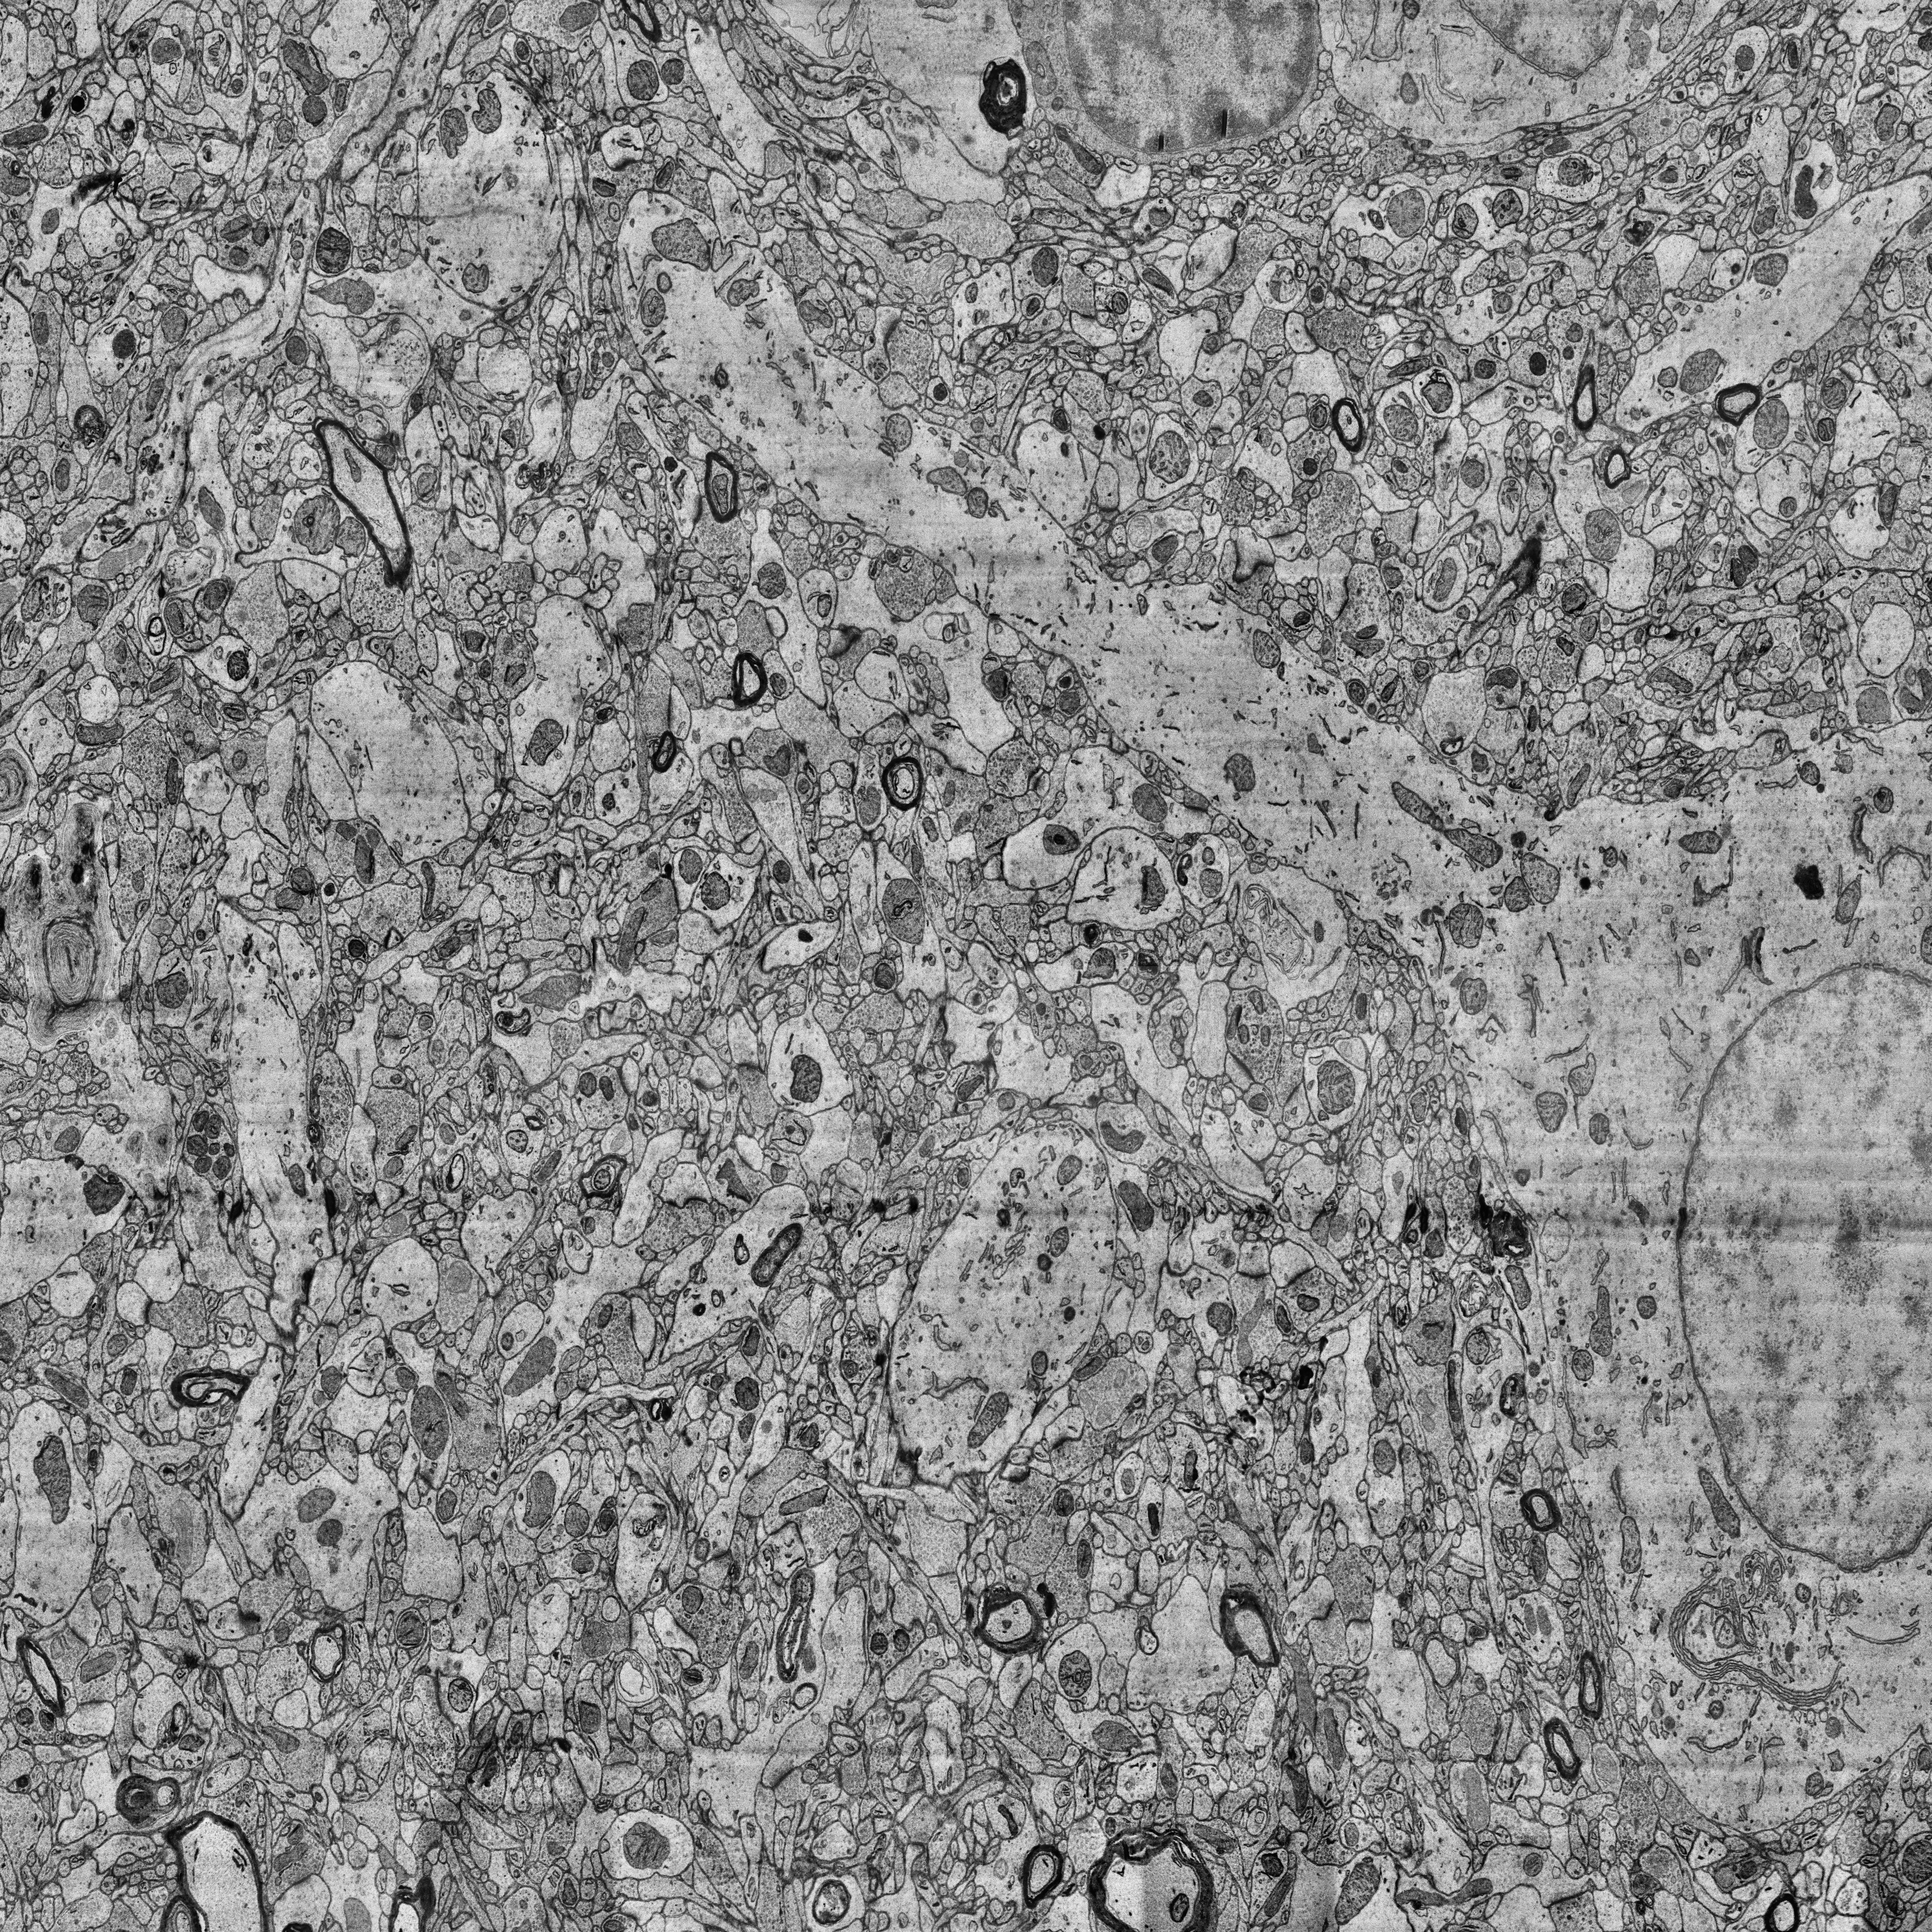
Electron microscopy slice of human cortex tissue
Slice depth (z): 250
Mitochondria instances in slice: 449